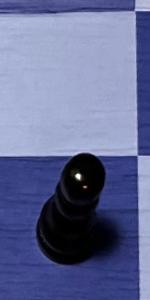
Label: Pawn_Black